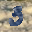
Label: 3